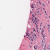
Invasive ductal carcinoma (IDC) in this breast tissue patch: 1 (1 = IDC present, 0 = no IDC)